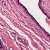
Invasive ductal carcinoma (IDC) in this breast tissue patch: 0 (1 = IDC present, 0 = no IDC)